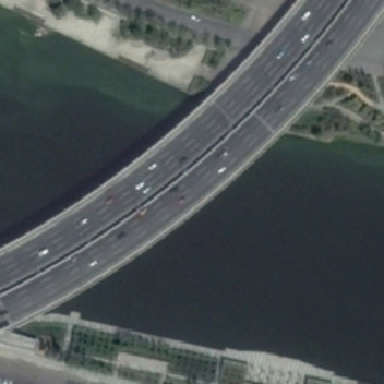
There is a bridge on the river with green trees and roads .